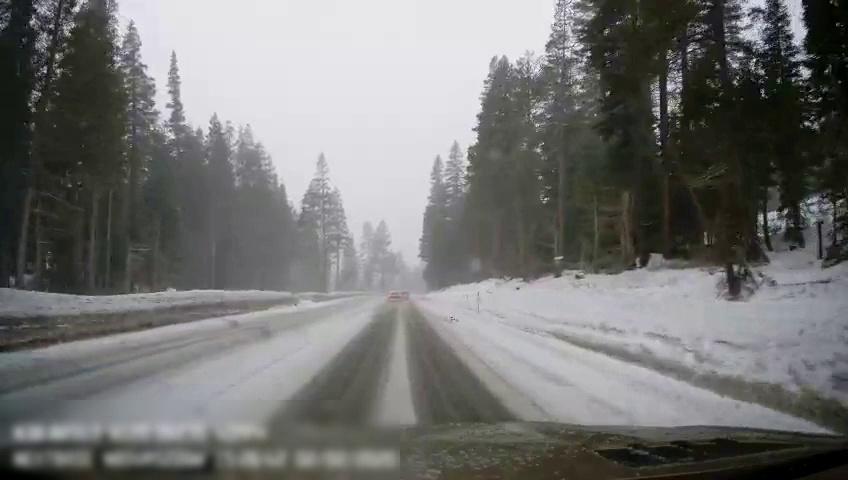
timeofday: Day
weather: Snowy
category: Drivable Space
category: Vehicles | SUV